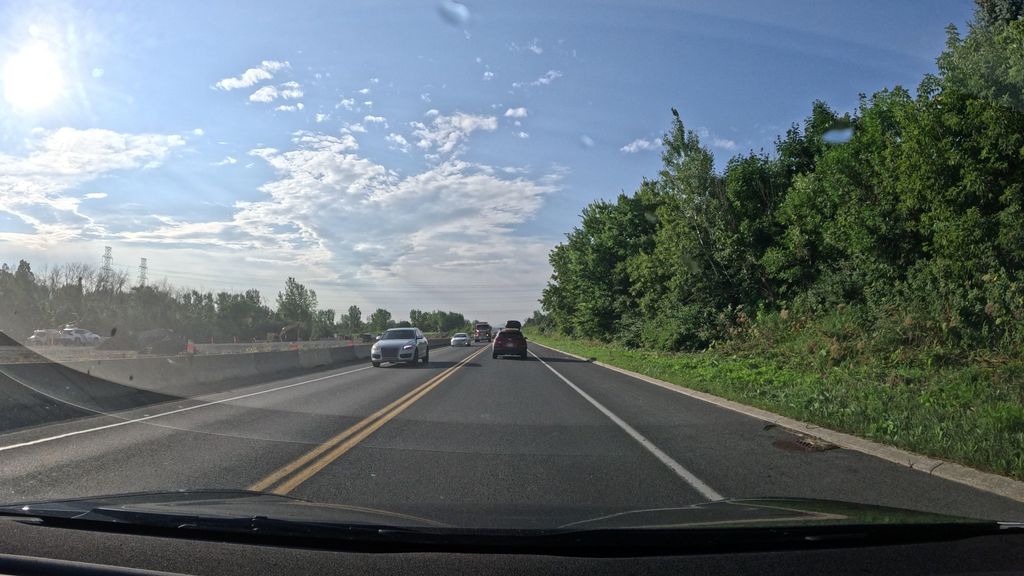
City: montreal